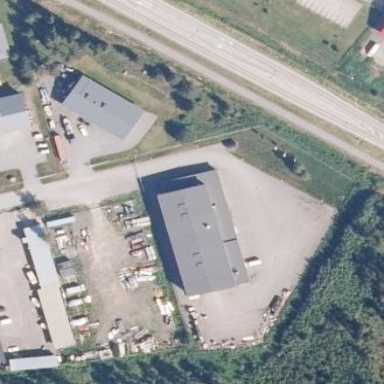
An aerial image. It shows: Industrial building.